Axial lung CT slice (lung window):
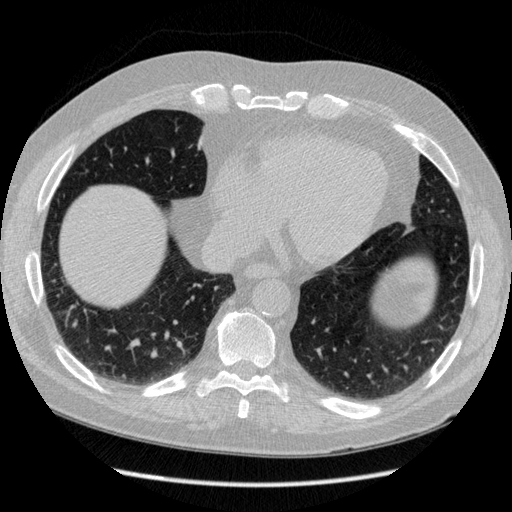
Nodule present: no